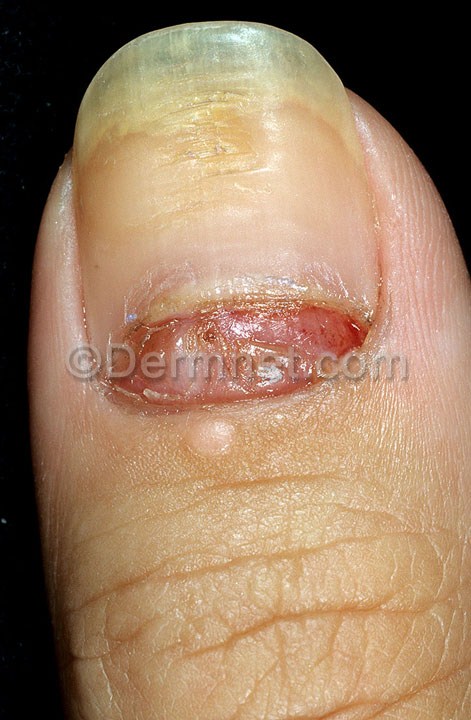
Disease: Nail Fungus and other Nail Disease